Field crop: tomato
Growth stage: 2
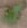
Species: solanum